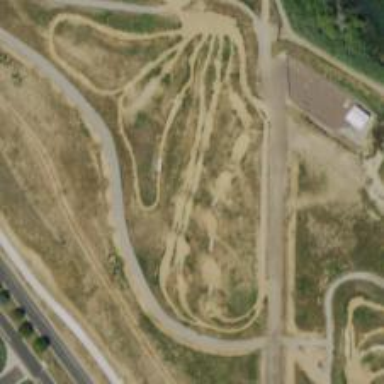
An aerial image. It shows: Cycling track which is designated as cycleway. It is suitable for cycling as form of leisure and sport.